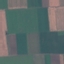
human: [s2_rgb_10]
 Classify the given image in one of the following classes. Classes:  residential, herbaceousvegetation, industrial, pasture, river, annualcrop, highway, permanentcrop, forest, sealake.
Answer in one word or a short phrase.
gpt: AnnualCrop